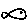
Label: fish